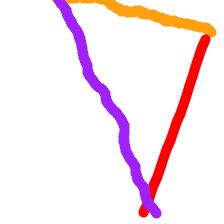
Shape: triangle